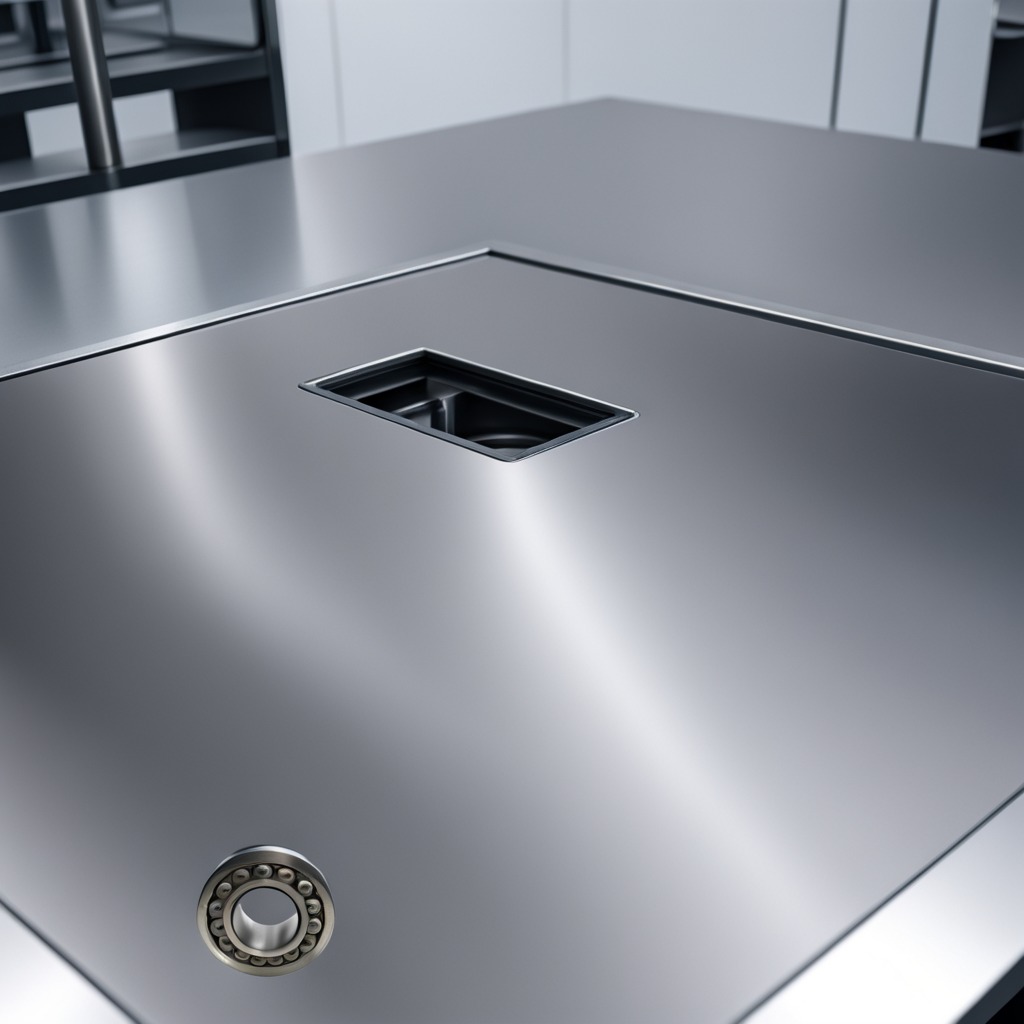
A metal ball bearing is lying on a stainless steel table in a high-end prototyping lab.